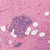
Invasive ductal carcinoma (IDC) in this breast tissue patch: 0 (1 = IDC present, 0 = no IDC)